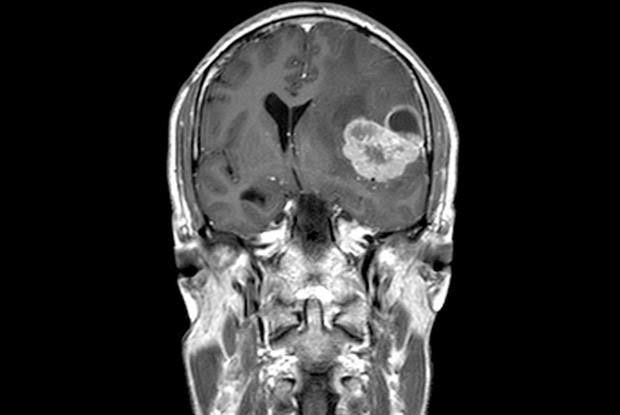
Label: glioma